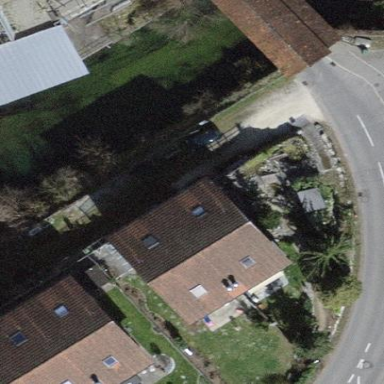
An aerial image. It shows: Residential building with tiled roof.